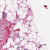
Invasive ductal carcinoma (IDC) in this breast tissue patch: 0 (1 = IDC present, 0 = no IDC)